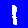
Digit: 1